Interaction volume radius: 5 \u00c5
Interaction volume height: 15 \u00c5
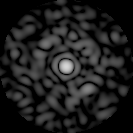
Disorder parameter: 0.7759